Question: Is it possible to have a : separator in a form input field for a manual time input? Something like the following example:

'''
<p>
<div class='field'>
<label for='$time_in'>Time In</label>
<input type='text' name='time_in' id='time_in'
size='10' maxlength='5' /></div>
</p>
'''
Using "Internet explorer"
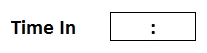
Answer: You can take 2 seperate fields like
'''
<p>
<div class='field'>
<label for='$time_in'>Time In</label>
<input type='text' name='time_in1' id='time_in1'
size='10' maxlength='2' />
:
<input type='text' name='time_in2' id='time_in2'
size='10' maxlength='2' />
</div>
</p>
'''
and handle them separately in the code, it will work!